Interaction volume radius: 10 \u00c5
Interaction volume height: 15 \u00c5
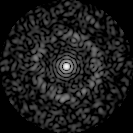
Disorder parameter: 0.8272